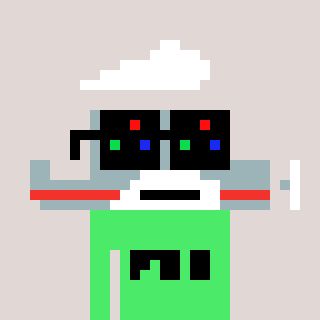
a pixel art character with square black sunglasses, a plane-shaped head and a teal-colored body on a warm background